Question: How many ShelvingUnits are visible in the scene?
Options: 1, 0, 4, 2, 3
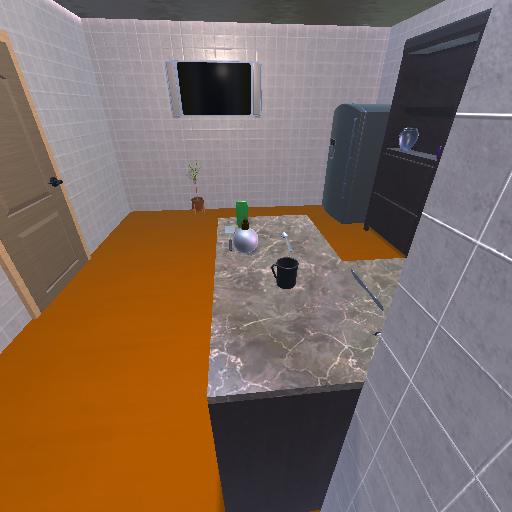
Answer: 1